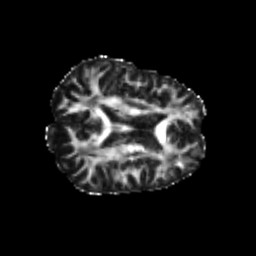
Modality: FA
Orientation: axial
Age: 24
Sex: male
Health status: healthy
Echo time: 0.074 s